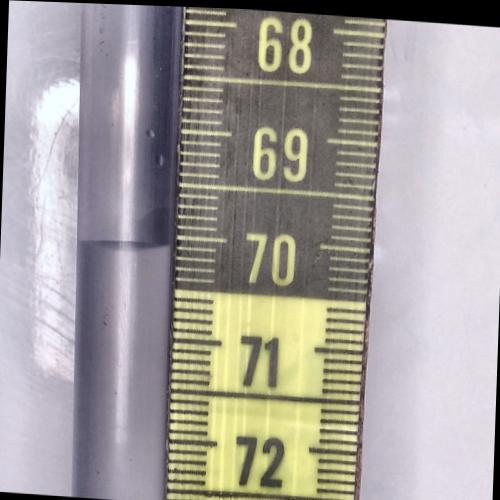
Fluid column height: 70.1 cm